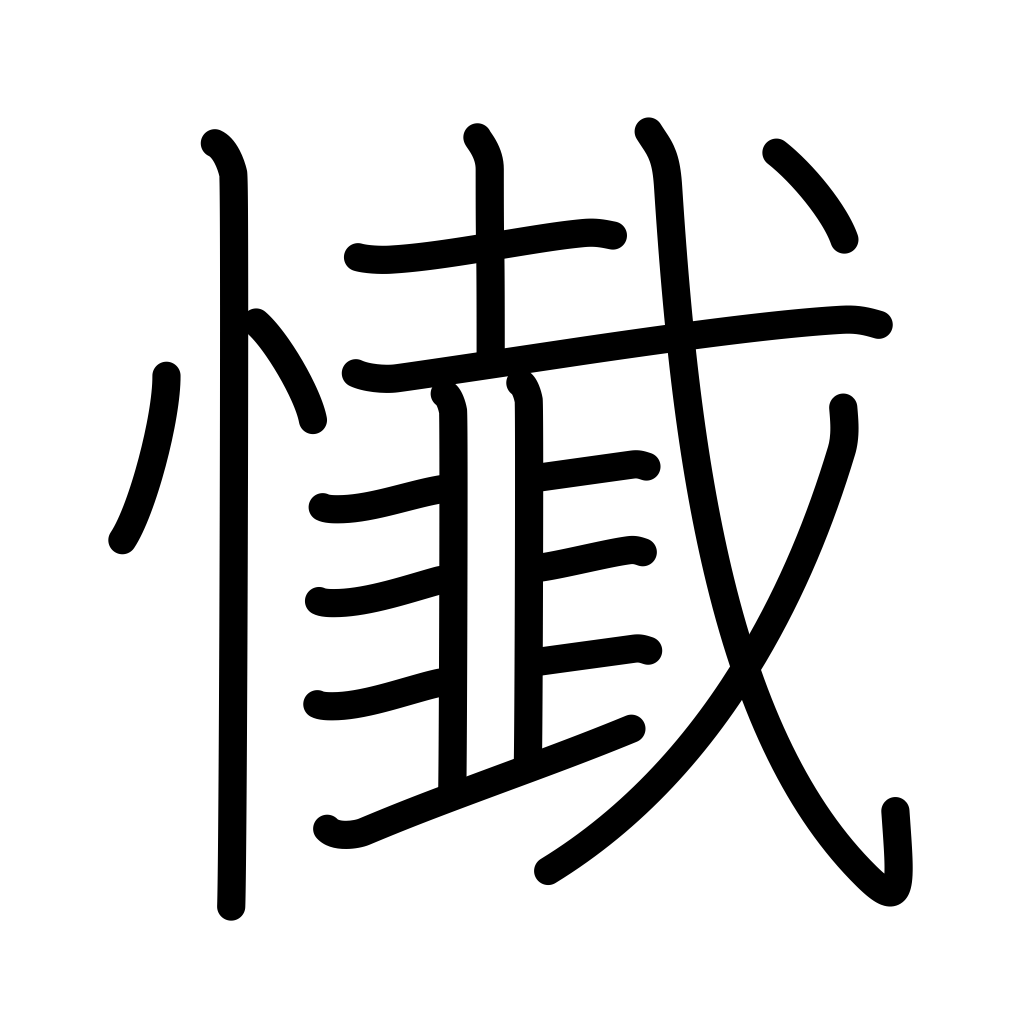
Meaning: remorse